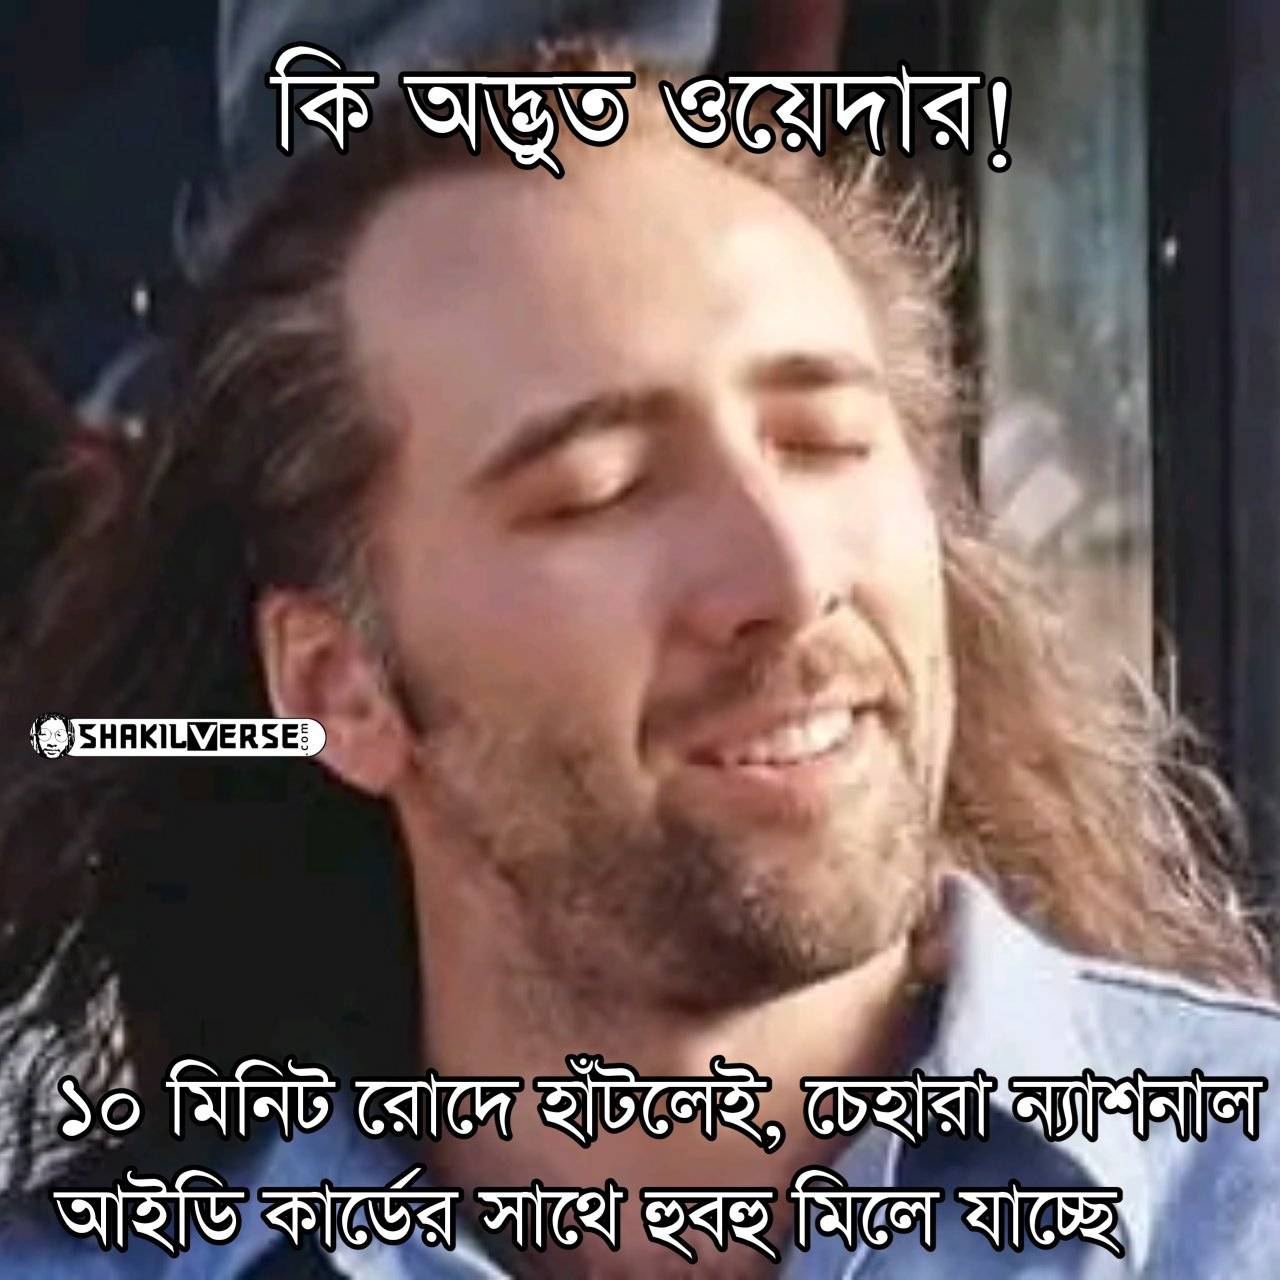
Text: কি অদ্ভুত ওয়েদার! ১০ মিনিট রোদে হাঁটলেই, চেহারা ন্যাশনাল আইডি কার্ডের সাথে হুবহু মিলে যাচ্ছে
Label: Non Hate